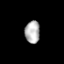
Tissue: prostate
Cell type: Fibroblasts
Senescence score: 0.6874
Nuclear area (px): 325
Mean DAPI intensity: 180.397